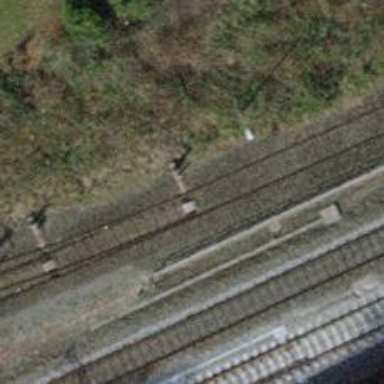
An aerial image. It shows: Disused railway spur with single track.